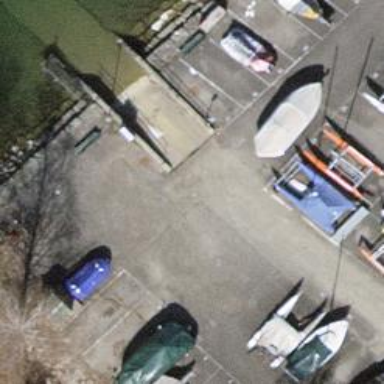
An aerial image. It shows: Slipway on leisure land.